Question: I am having a activity with splitActionBarWhenNarrow as uioption declared in Manifest file, as a result I am getting the action bar menu items as a footer..
Because of the split I am getting a problem in portrait mode. I had set the theme for the Action bar as below
'''
-<style parent="Widget.Sherlock.Light.ActionBar.Solid.Inverse" name="Widget.Styled.ActionBar">
<item name="backgroundStacked">@drawable/header_bg</item>
<item name="android:titleTextStyle">@style/ProjActionBar.TitleTextStyle</item>
<item name="background">@drawable/header_bg</item>
<item name="android:background">@drawable/header_bg</item>
<item name="backgroundSplit">@drawable/header_bg</item>
<item name="android:backgroundSplit">@drawable/header_bg</item>
</style>
'''
Where header_bg is the drawable image with red background

If u see my image you could find my problem as in portrait mode I am getting the action bar in blue color, which I need to make red. The same theme works fine in landscape mode as the action bar is red in color
Note: The action item is my customized action bar created using Actionmode.Callback
Thanks in advance
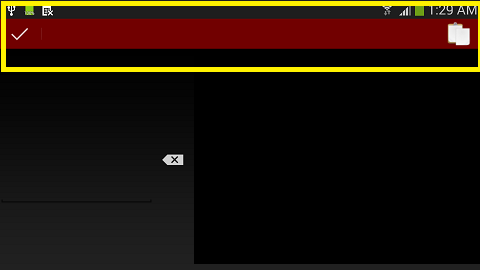
Answer: You need to create a style for 'ActionMode', here's an example:
'''
<style name="Your.ActionMode" parent="@android:style/Widget.Holo.ActionMode">
<item name="android:background">your_background</item>
<item name="android:backgroundSplit">your_split_background</item>
</style>
'''
To apply the theme, create a new 'item' for 'android:actionModeStyle' in your root theme.